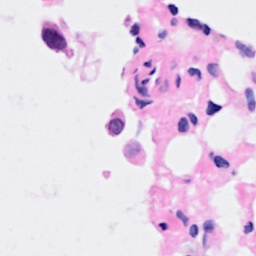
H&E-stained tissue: Breast